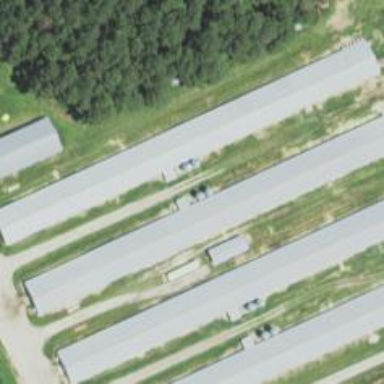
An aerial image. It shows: Farm auxiliary building.